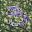
Label: 3